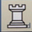
Piece: wR